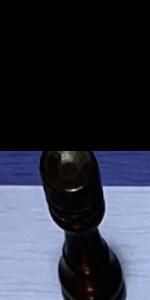
Label: Rook_Black